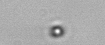
Label: nanoplankton_mix